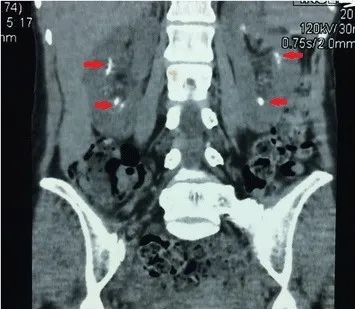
Non-contrast CT kidneys showing bilateral nephrolithiasis.
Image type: radiology (ct)